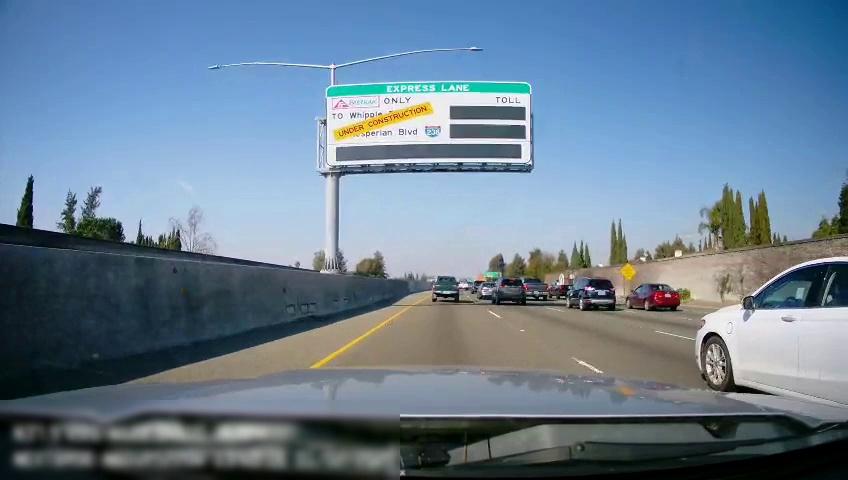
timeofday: Day
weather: Sunny
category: Drivable Space
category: Vehicles | Truck
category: Vehicles | Car
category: Vehicles | Truck
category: Vehicles | Truck
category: Vehicles | SUV
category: Vehicles | Car
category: Vehicles | SUV
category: Vehicles | Car
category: Vehicles | SUV
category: Lanes | Alternate Lane
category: Lanes | Current Lane
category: Lanes | Current Lane
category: Traffic | Signs
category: Traffic | Signs
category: Traffic | Signs